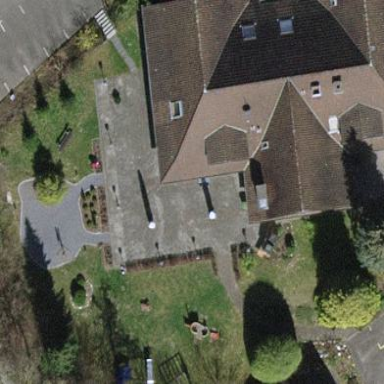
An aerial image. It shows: Outdoor seating area for leisure land.